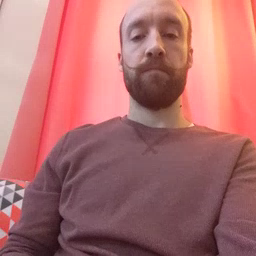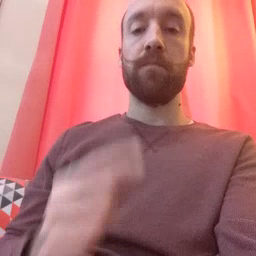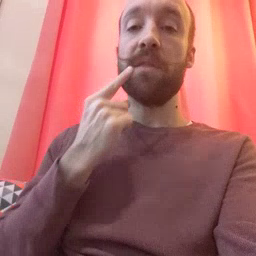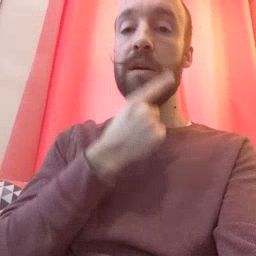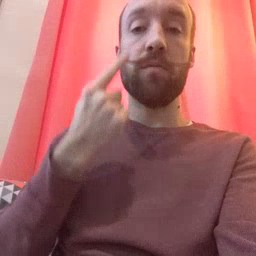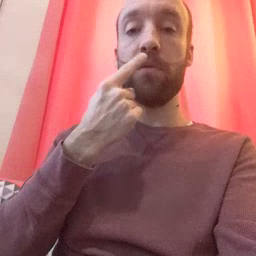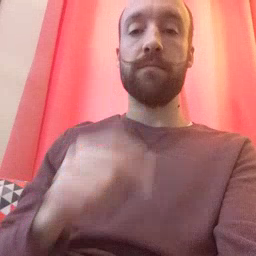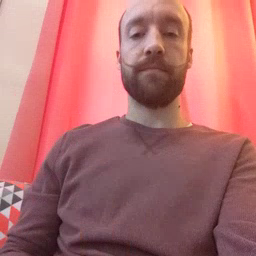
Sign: mouth